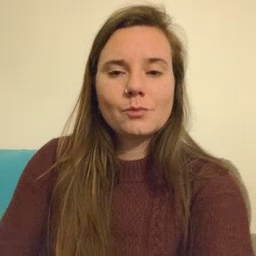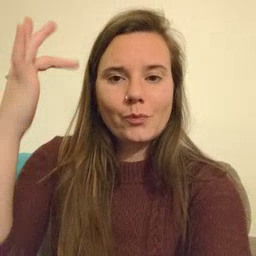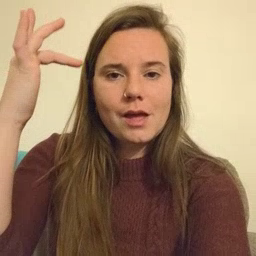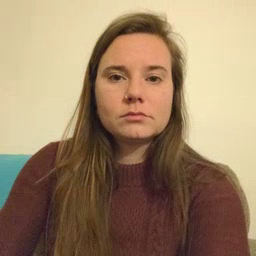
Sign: why